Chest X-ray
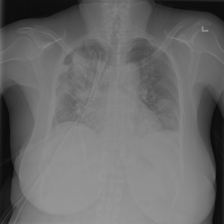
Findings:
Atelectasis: negative
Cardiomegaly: negative
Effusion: negative
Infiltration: negative
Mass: negative
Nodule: negative
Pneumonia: negative
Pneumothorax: negative
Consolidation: negative
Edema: negative
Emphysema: negative
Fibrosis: negative
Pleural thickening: negative
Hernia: negative